Here is the raw acceleration-versus-time signal recorded on a bearing housing. What is the most likely bearing condition (normal, inner_race, outer_race, ball)?
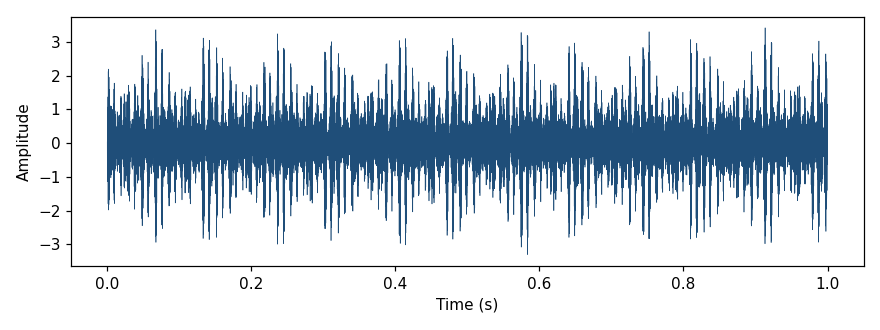
Answer: outer_race